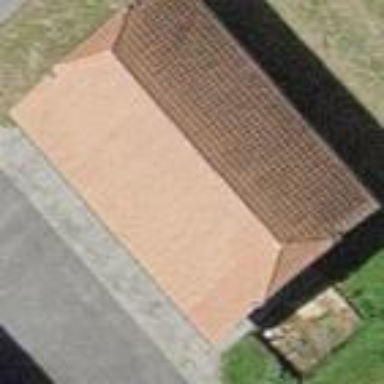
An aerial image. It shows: Garage.